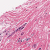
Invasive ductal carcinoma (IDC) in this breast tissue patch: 0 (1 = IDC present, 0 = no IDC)